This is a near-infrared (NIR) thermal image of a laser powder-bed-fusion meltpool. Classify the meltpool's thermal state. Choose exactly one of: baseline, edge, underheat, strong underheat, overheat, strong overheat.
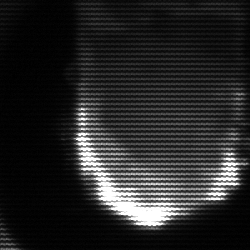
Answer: baseline